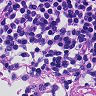
Metastatic tissue present: no